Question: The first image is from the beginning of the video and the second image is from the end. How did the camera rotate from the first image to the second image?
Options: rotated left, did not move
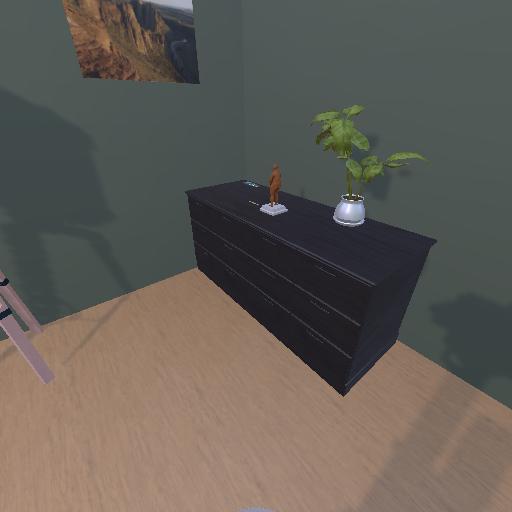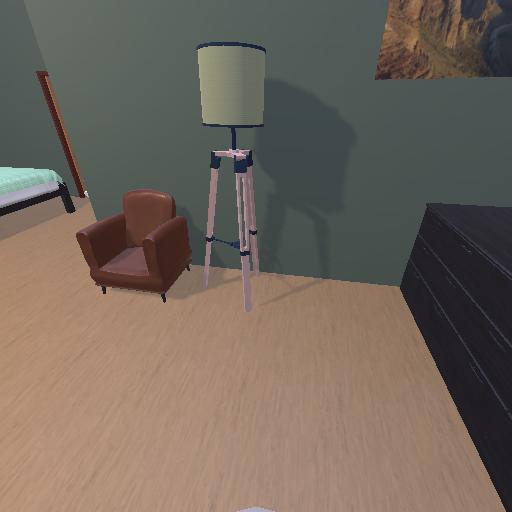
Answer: rotated left